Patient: sex F, age 65
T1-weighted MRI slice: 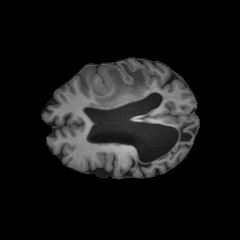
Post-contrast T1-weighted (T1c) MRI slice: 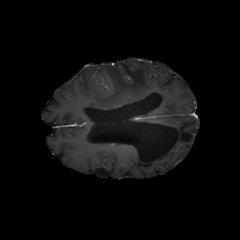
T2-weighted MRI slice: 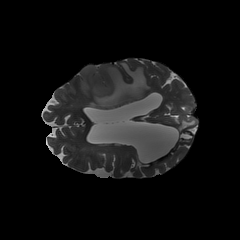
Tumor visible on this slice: yes
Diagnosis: Glioblastoma, IDH-wildtype
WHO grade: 4